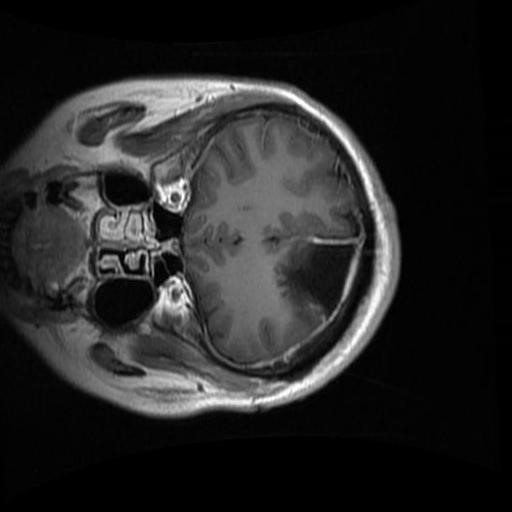
Label: brain_glioma